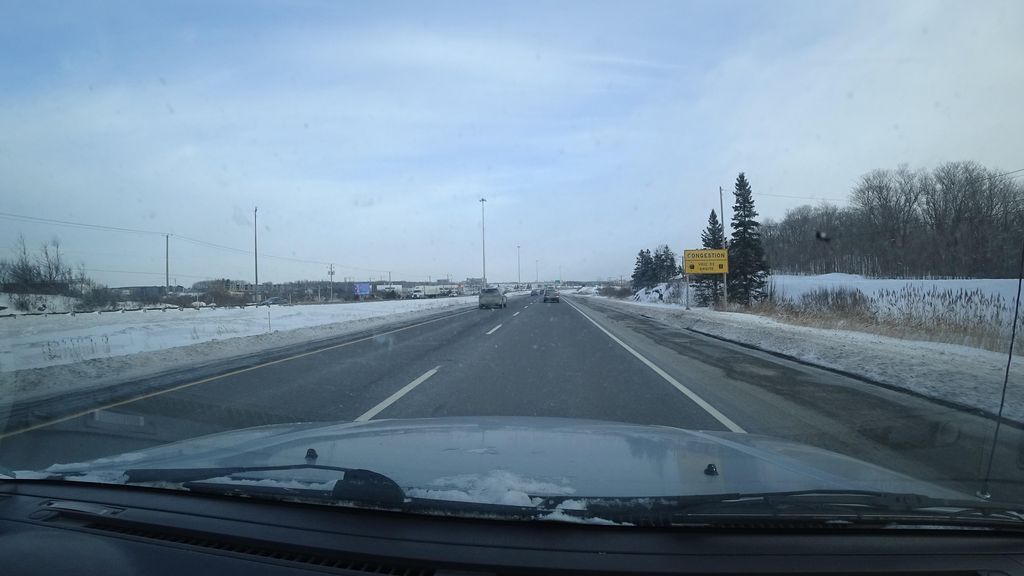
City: quebec_city